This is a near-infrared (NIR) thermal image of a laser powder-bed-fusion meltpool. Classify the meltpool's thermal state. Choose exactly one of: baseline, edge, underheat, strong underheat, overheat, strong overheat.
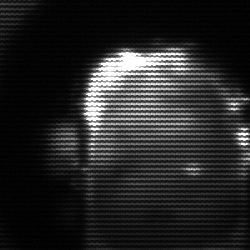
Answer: baseline